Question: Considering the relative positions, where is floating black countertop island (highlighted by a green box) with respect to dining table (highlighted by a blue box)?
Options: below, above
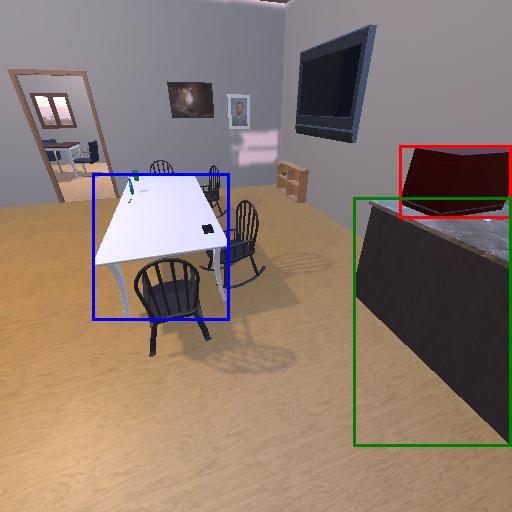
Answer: below